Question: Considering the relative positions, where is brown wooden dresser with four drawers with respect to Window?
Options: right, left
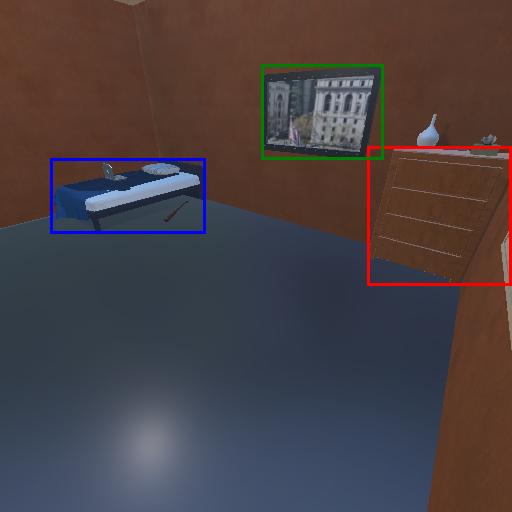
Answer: right